二年级 · 算术
填上合适的质量单位。

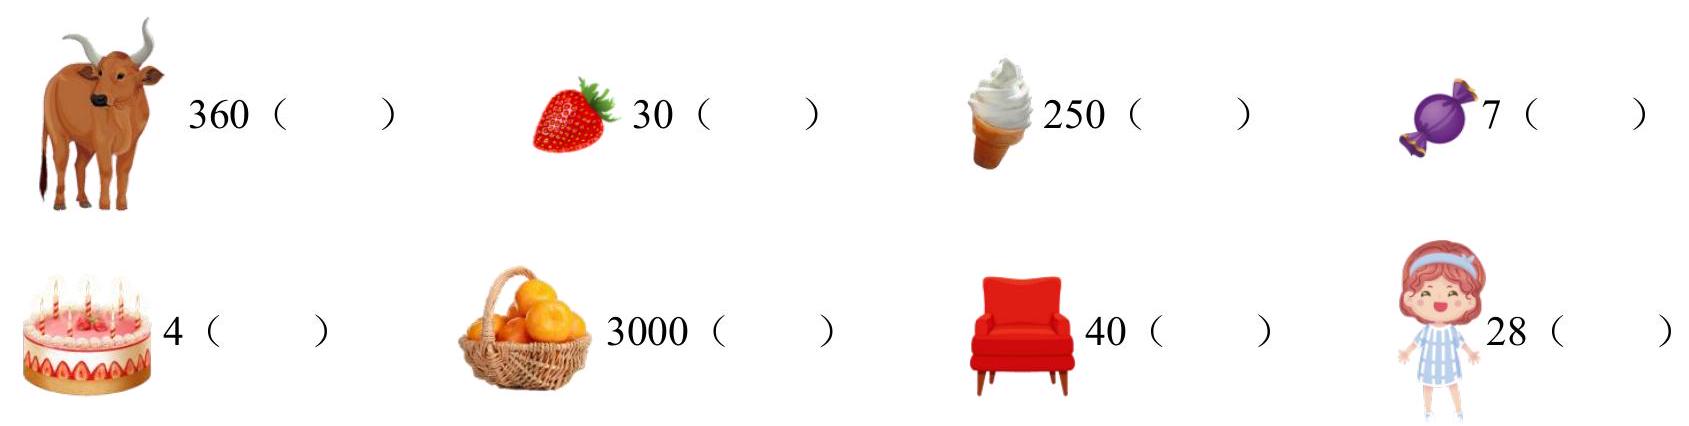
答案: 千克 克 克 克 千克 克 千克 千克